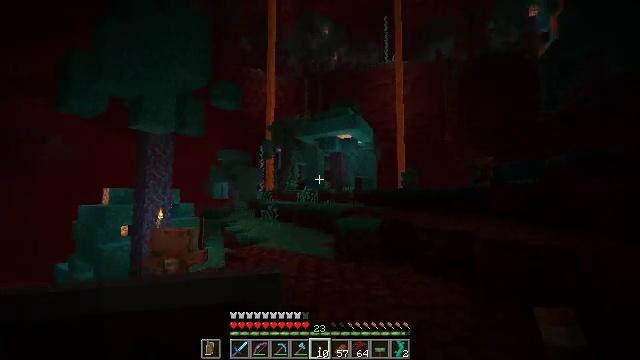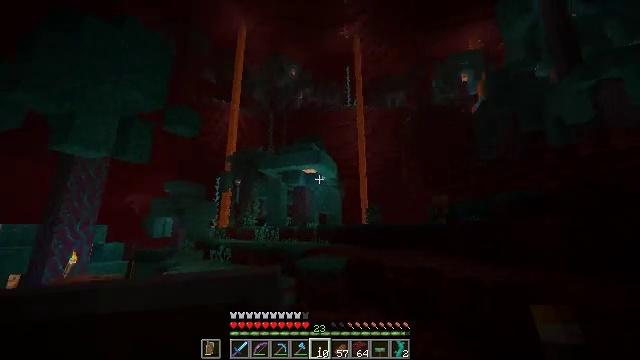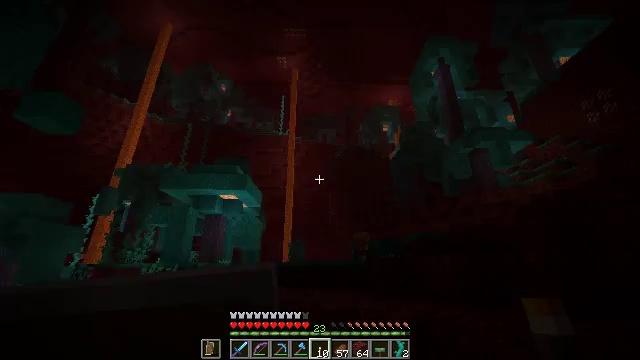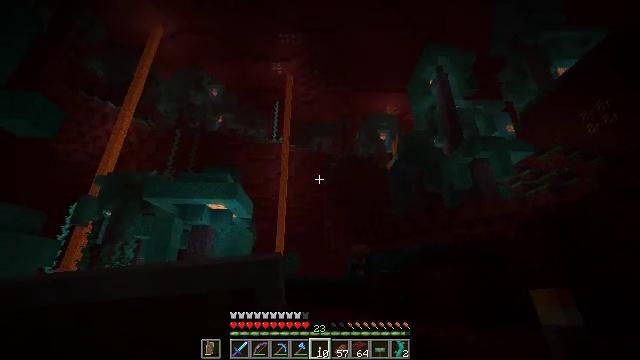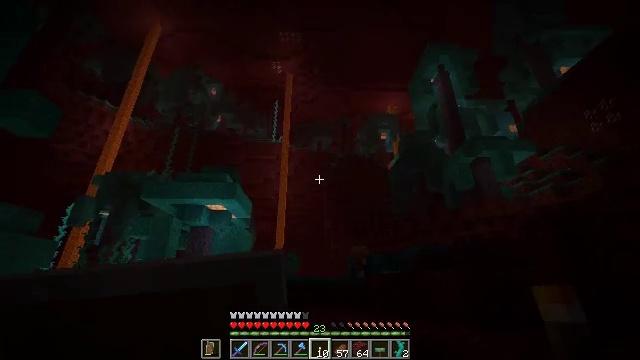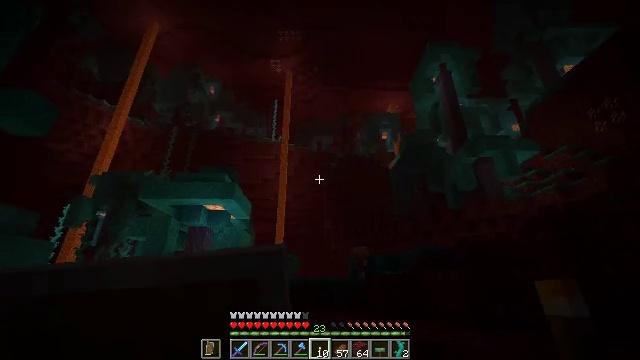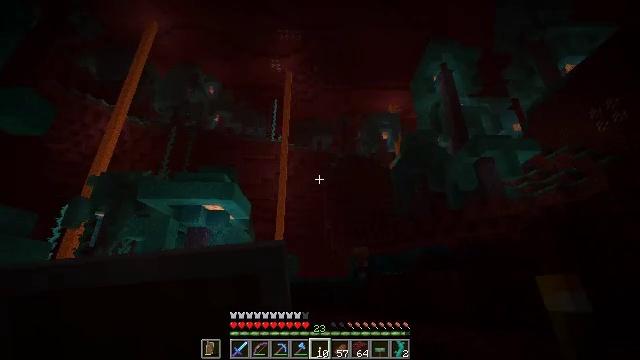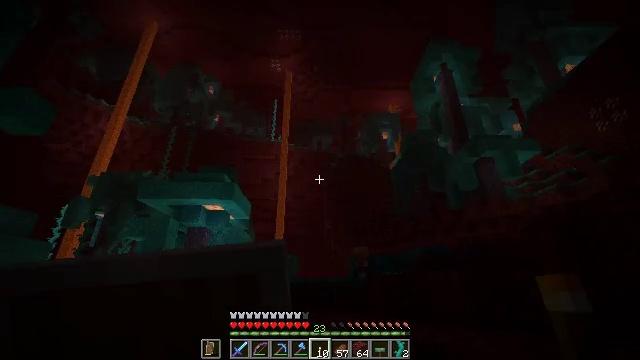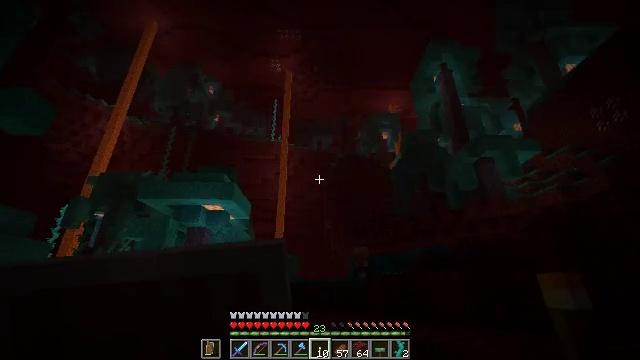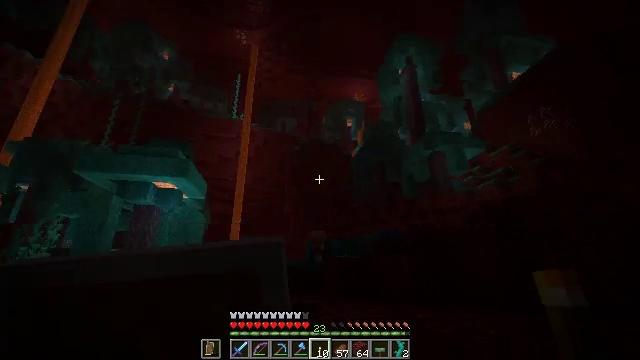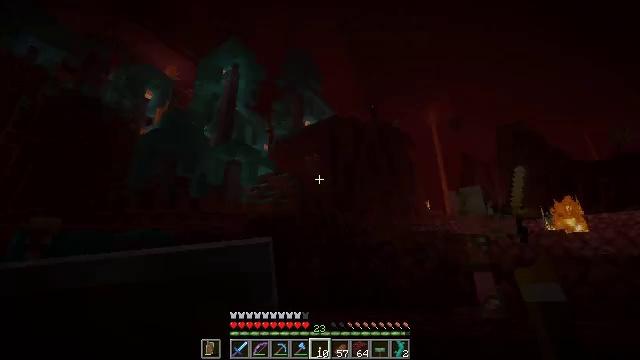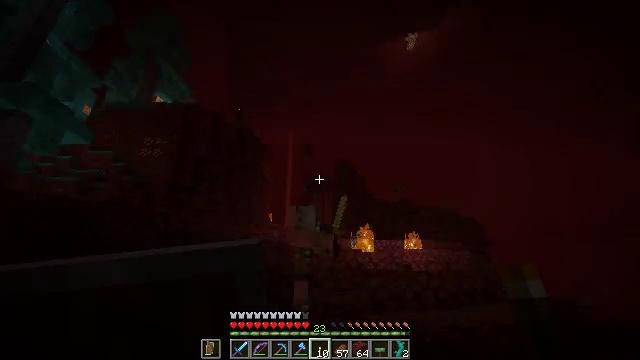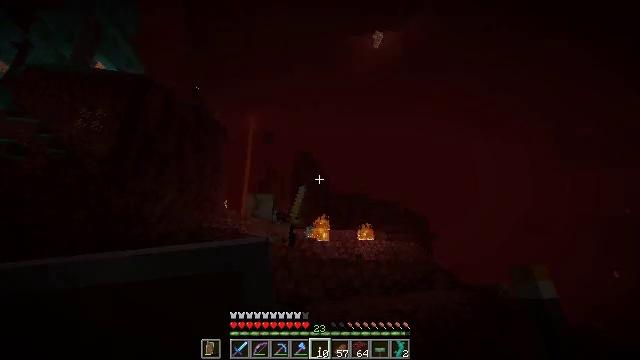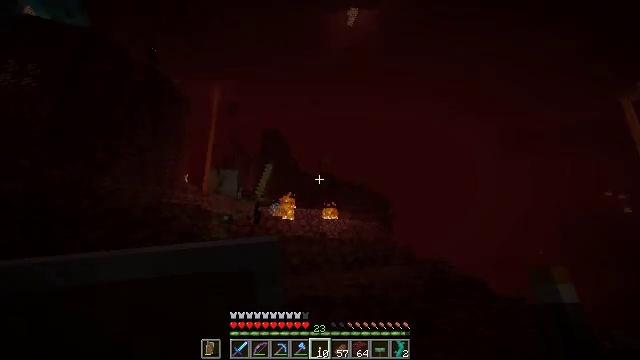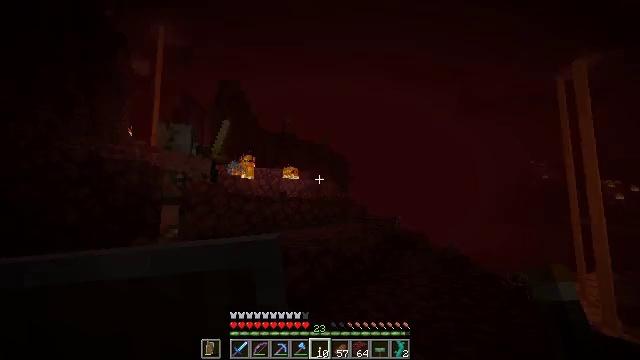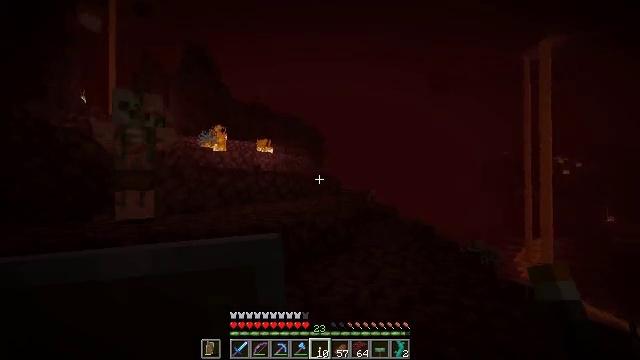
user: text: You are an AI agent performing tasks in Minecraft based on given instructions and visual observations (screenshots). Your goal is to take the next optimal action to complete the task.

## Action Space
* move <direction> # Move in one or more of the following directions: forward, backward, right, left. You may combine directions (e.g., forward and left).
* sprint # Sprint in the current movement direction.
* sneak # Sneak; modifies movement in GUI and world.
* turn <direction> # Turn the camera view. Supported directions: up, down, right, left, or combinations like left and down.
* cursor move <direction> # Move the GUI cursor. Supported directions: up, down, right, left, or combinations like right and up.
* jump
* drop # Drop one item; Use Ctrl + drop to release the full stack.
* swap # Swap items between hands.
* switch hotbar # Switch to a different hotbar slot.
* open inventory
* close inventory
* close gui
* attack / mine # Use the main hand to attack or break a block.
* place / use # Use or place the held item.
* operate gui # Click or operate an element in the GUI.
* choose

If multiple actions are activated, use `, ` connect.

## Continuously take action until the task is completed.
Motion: motion action
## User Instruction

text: Remove warped roots from the inventory.
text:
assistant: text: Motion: turn right and up
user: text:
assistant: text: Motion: turn right and up
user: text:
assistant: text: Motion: turn right and up
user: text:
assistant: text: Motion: no_op
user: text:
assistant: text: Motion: no_op
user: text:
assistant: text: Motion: no_op
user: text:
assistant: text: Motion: no_op
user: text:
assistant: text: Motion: no_op
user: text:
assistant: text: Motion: turn right and down
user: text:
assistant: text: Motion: turn right
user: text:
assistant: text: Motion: turn right and up
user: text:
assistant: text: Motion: turn right and down
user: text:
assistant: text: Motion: turn right and down
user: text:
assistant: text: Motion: turn right and down
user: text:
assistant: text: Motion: turn right and down
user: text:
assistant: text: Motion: turn left
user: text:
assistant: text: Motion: turn left
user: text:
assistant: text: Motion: no_op
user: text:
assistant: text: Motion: open inventory
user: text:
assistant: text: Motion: cursor move right and down, open inventory
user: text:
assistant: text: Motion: open inventory
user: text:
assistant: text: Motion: no_op
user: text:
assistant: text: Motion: no_op
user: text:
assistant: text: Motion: no_op
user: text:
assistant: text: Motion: no_op
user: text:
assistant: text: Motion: no_op
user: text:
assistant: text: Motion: no_op
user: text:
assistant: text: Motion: no_op
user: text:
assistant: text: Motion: no_op
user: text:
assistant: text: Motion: no_op